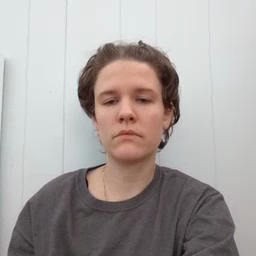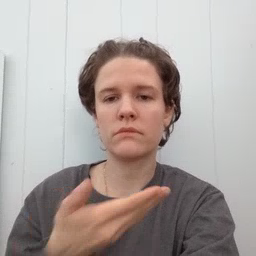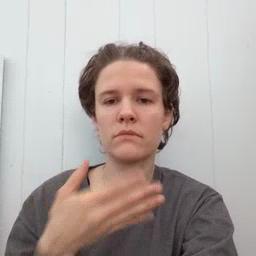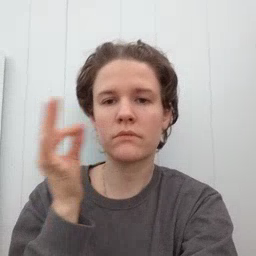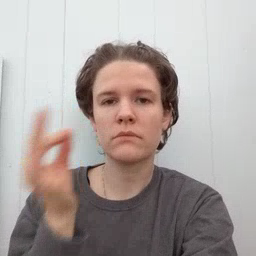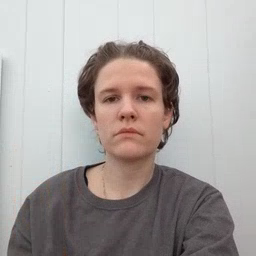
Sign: kitty